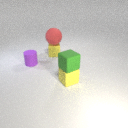
small purple rubber cylinder to the left of small yellow rubber cube